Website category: camera
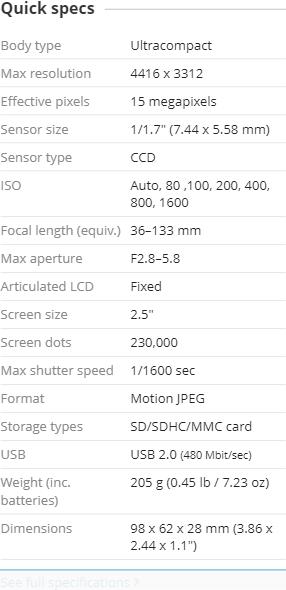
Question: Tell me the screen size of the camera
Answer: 2.5

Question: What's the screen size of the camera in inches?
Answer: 2.5

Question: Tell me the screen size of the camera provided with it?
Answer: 2.5

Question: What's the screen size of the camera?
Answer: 2.5

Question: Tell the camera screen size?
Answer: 2.5

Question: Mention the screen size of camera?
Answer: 2.5

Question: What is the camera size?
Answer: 2.5

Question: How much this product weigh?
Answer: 205 g (0.45 lb / 7.23 oz )

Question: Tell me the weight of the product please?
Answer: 205 g (0.45 lb / 7.23 oz )

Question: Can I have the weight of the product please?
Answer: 205 g (0.45 lb / 7.23 oz )

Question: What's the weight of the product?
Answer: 205 g (0.45 lb / 7.23 oz )

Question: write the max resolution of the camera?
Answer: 4416 x 3312

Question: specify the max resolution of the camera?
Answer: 4416 x 3312

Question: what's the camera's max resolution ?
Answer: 4416 x 3312

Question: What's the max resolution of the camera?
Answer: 4416 x 3312

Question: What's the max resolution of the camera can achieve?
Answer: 4416 x 3312

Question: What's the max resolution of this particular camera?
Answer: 4416 x 3312

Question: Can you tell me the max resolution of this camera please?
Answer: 4416 x 3312

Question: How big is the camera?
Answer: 98 x 62 x 28 mm (3.86 x 2.44 x 1.1 )

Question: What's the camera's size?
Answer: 98 x 62 x 28 mm (3.86 x 2.44 x 1.1 )

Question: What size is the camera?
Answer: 98 x 62 x 28 mm (3.86 x 2.44 x 1.1 )

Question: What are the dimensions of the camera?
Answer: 98 x 62 x 28 mm (3.86 x 2.44 x 1.1 )

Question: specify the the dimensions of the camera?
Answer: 98 x 62 x 28 mm (3.86 x 2.44 x 1.1 )

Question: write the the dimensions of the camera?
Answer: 98 x 62 x 28 mm (3.86 x 2.44 x 1.1 )

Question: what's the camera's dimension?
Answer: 98 x 62 x 28 mm (3.86 x 2.44 x 1.1 )